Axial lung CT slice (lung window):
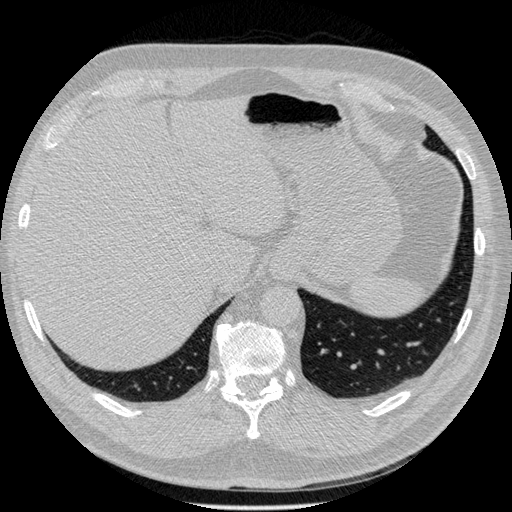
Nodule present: no